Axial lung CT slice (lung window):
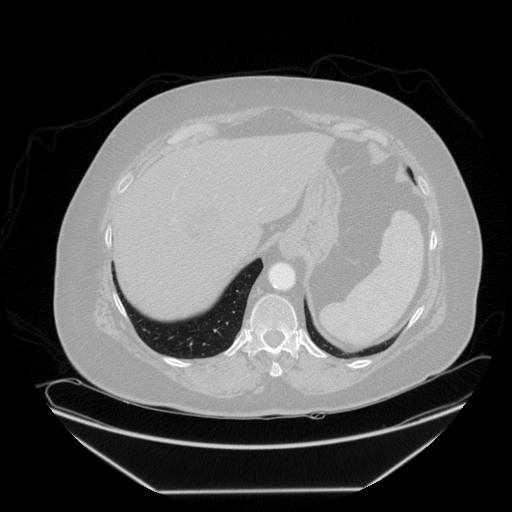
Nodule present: no